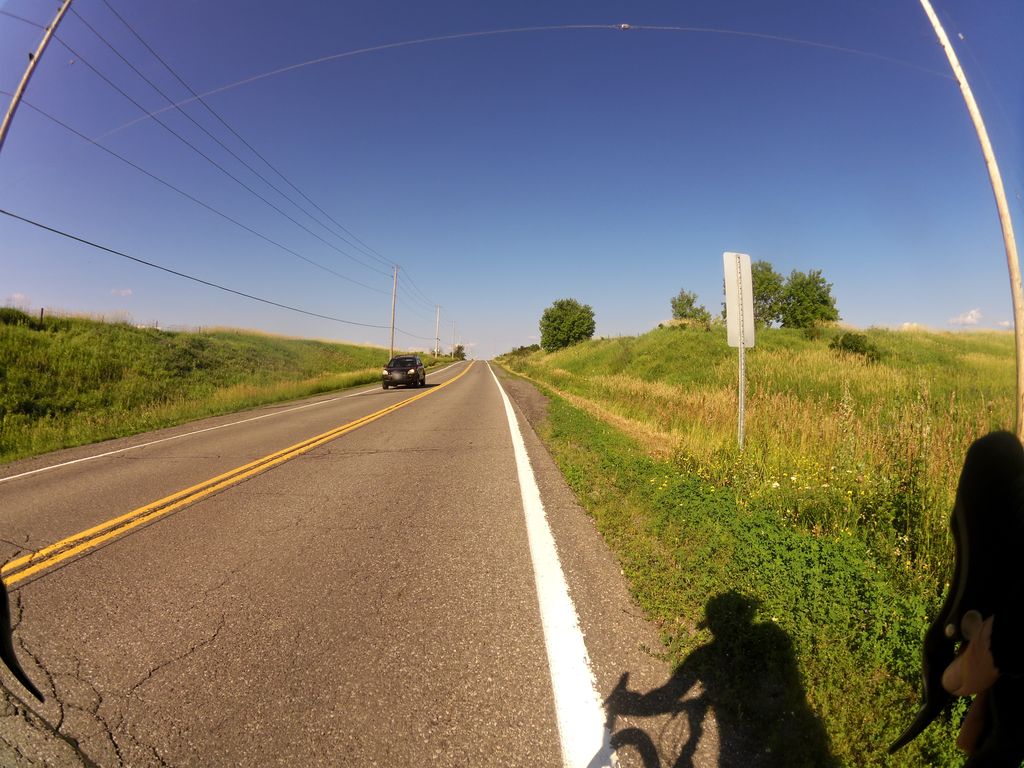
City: ottawa-gatineau